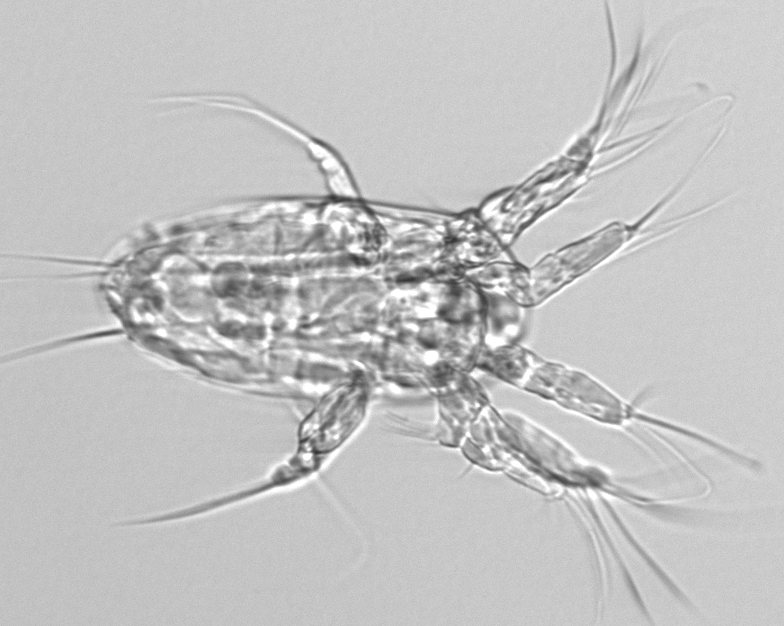
Label: Copepod_nauplii